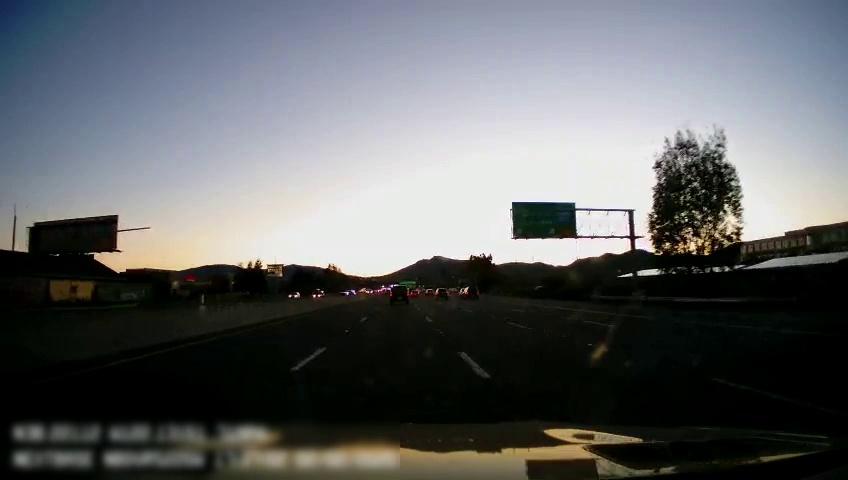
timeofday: Dusk/Dawn/Twilight
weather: Sunny
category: Drivable Space
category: Vehicles | SUV
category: Vehicles | Car
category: Vehicles | Car
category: Vehicles | SUV
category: Vehicles | SUV
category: Vehicles | SUV
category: Vehicles | Car
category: Vehicles | Car
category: Lanes | Alternate Lane
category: Lanes | Current Lane
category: Lanes | Current Lane
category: Lanes | Alternate Lane
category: Lanes | Alternate Lane
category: Lanes | Alternate Lane
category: Traffic | Signs